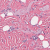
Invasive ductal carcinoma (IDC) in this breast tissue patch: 1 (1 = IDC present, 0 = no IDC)